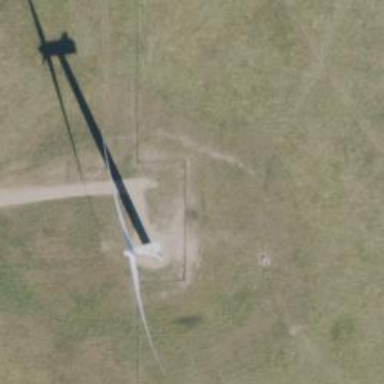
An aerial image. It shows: Wind generator powered by horizontal-axis wind turbine.